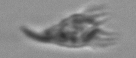
Label: Paratontonia_gracillima